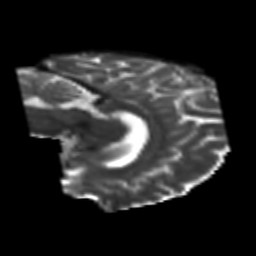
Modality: T2w
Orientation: sagittal
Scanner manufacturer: siemens
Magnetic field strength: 3 T
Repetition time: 6.8 s
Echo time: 0.093 s